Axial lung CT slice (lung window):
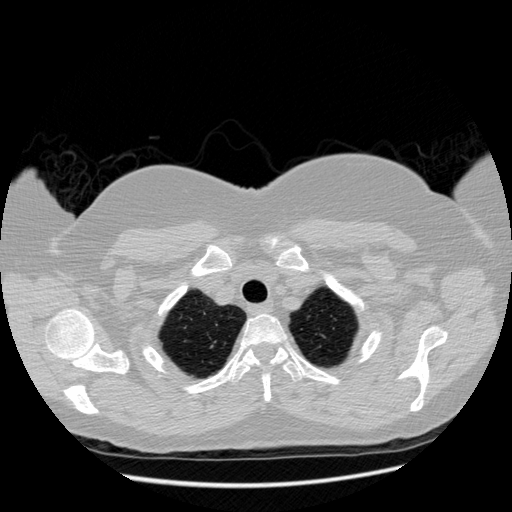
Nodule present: no